Current action and preconditions to check: trajectory_clear

Your task: For each precondition in the list above, predict whether it will hold at this action.

Consider the current scene as observed from the mobile robot's camera, and analyze the predicted future states of all dynamic agents (e.g., people, animals, vehicles, or any moving entities) within the NEXT SECOND.

IMPORTANT: Only answer "very likely" if you are absolutely certain—based on strong, clear evidence—that a dynamic agent will violate the precondition in the predicted future state. Do NOT answer "very likely" for unlikely, ambiguous, or low-probability risks.

Ask yourself for each precondition: Is there a high probability, with clear and convincing evidence, that the predicted future states of any dynamic agent will interfere with the predicted future state of the currently executing action within the NEXT SECOND, causing that precondition to fail?

Assess the risk level based on these predictions. Use "likely" or "very likely" if motions create a clear risk of interference.

Use "neutral" or "improbable" if agents are nearby but their predicted paths are clearly diverging or non-conflicting.

Failure Risk Categories: "very improbable", "improbable", "neutral", "likely", "very likely"

Answer Format: Output ONLY the probability_of_failure value from these categories: "very improbable", "improbable", "neutral", "likely", "very likely"

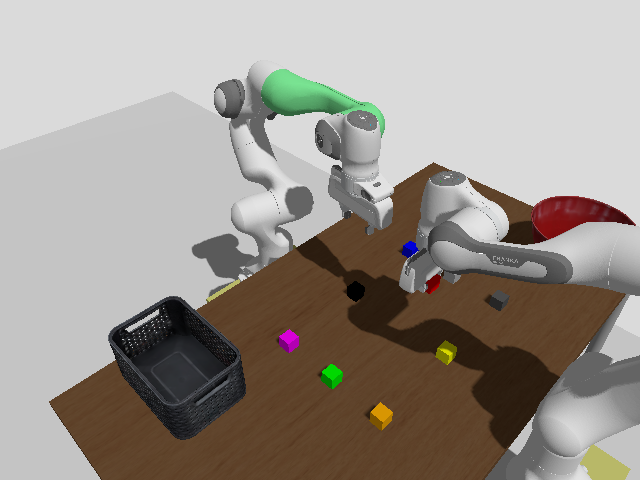

Answer: improbable